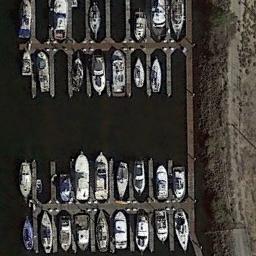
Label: harbor